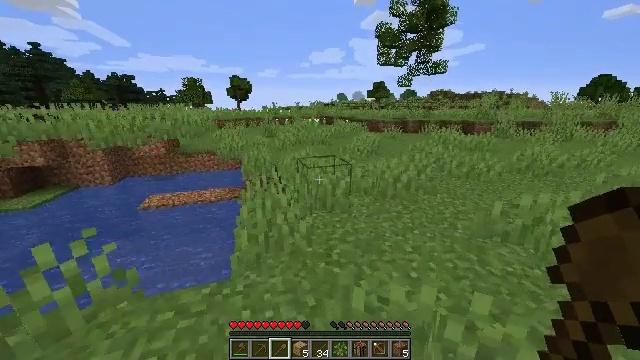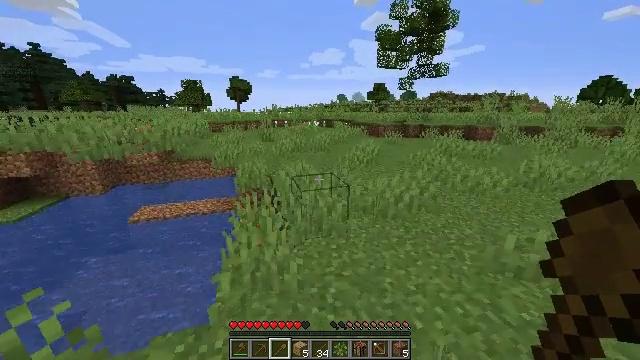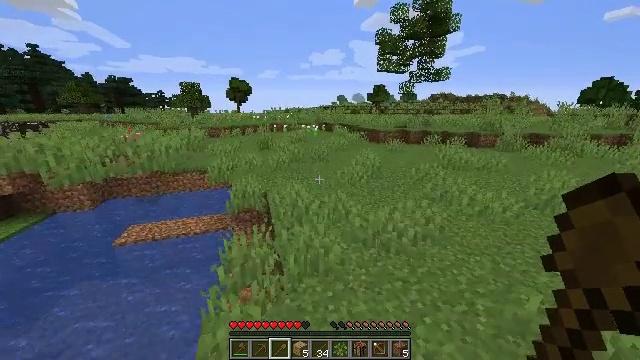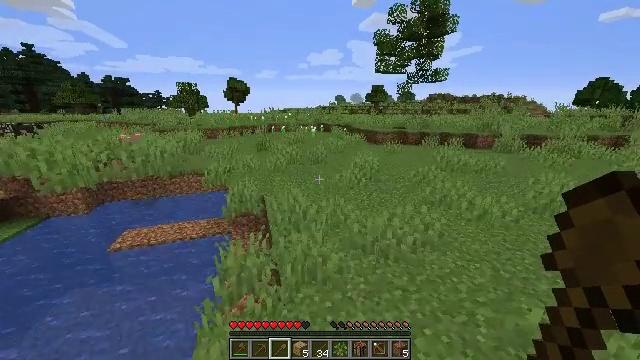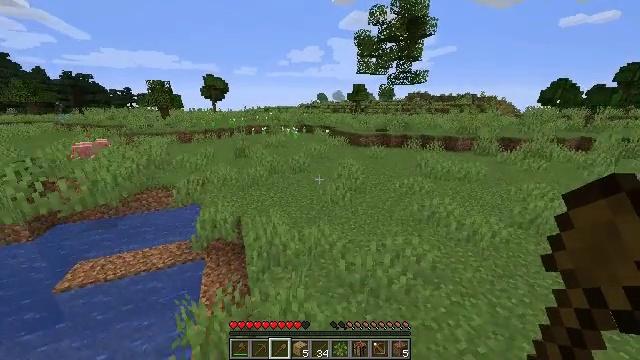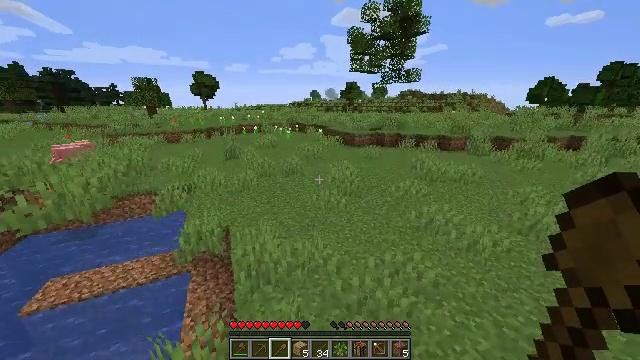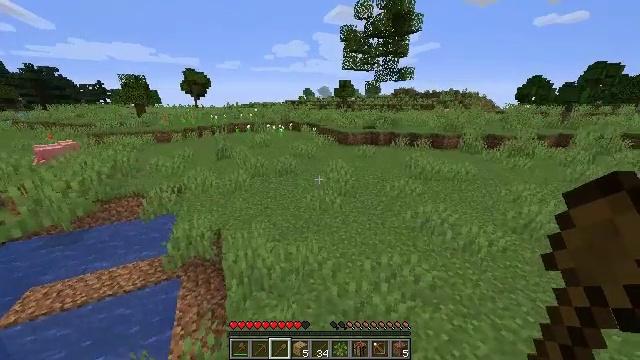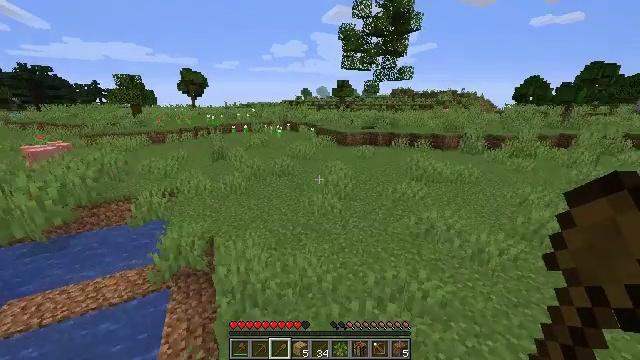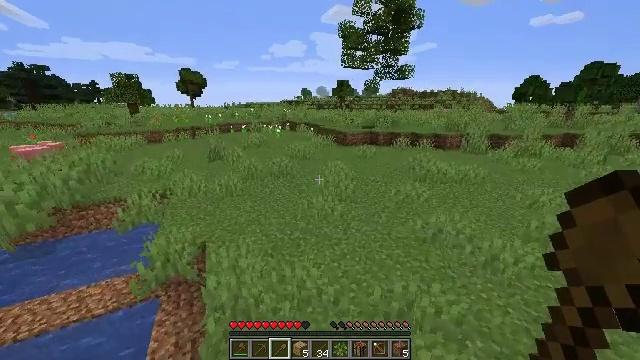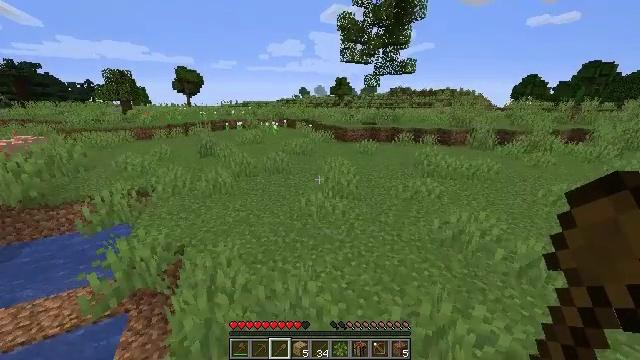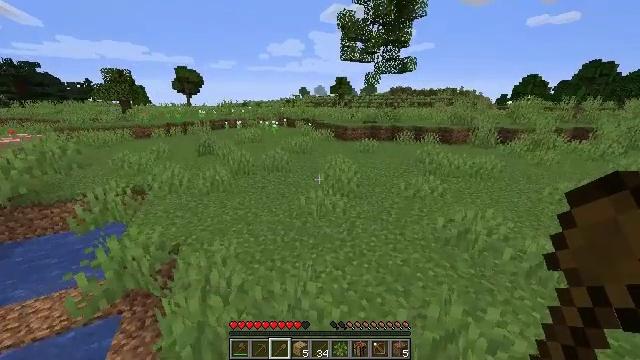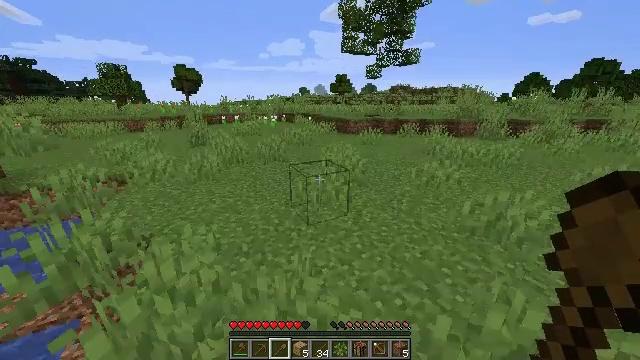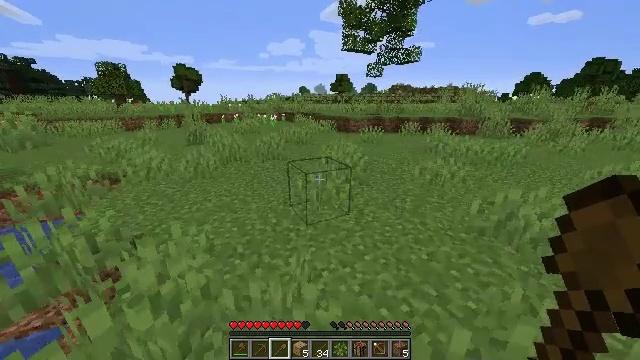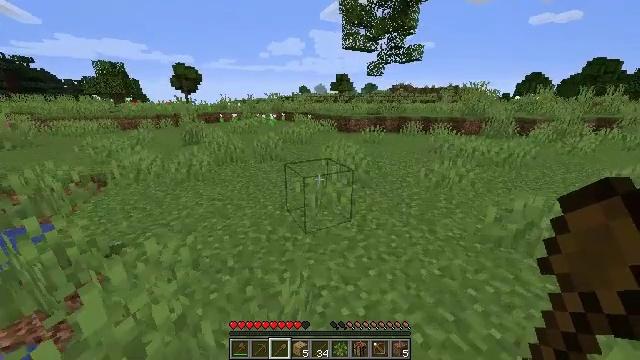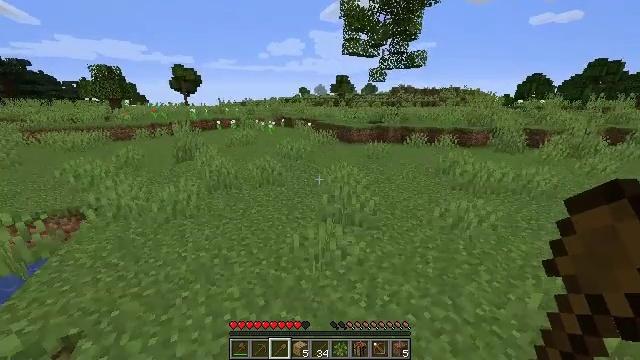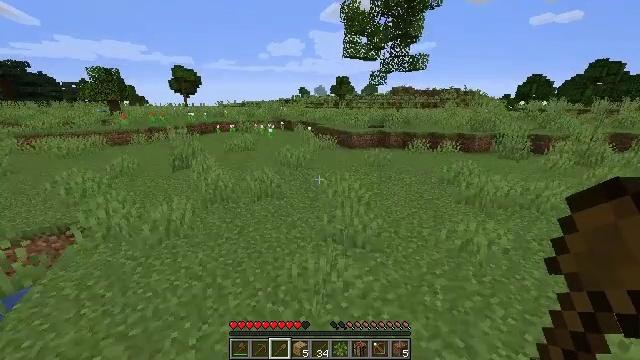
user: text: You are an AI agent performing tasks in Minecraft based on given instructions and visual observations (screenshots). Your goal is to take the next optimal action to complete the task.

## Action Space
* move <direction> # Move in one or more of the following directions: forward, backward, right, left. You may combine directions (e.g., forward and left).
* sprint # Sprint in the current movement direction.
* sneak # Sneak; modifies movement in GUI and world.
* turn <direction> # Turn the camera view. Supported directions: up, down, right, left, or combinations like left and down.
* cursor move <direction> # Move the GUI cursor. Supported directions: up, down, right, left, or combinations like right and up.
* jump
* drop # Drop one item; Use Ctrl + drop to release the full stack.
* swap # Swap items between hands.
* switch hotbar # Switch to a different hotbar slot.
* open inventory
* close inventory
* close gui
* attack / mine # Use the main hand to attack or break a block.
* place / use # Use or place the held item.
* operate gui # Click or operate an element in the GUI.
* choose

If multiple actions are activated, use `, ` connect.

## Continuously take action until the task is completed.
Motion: motion action
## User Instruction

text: Mine the grass in the plains.
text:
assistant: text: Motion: move forward, jump
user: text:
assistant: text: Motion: move forward, jump
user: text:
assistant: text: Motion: move forward, jump
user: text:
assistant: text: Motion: move forward, turn right, jump
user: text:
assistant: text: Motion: move forward, turn right, jump
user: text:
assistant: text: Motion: move forward, turn right, jump
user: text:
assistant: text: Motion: move forward, jump
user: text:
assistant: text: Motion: move forward, jump
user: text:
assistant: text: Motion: move forward, jump
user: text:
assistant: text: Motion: move forward, jump
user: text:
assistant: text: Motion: move forward, jump
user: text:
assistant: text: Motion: move forward, jump
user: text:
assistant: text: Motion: move forward, jump
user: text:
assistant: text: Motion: move forward, jump
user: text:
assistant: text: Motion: move forward, jump
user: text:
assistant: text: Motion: move forward, jump
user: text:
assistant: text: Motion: move forward, jump
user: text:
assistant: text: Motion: move forward, jump
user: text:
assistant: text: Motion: move forward, jump
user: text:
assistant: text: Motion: move forward, jump
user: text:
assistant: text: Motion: move forward, jump
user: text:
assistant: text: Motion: move forward, jump
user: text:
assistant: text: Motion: move forward, jump
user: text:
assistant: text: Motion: move forward, turn right, jump
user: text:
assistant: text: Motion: move forward, turn right, jump
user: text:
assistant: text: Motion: move forward, turn right, jump
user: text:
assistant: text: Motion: move forward, turn right, jump
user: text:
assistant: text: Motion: move forward, jump
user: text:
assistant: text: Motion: move forward, jump
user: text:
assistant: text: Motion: move forward, jump